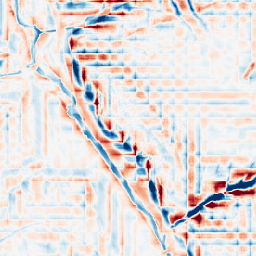
Category: wavelet
Decomposition family: wavelet_dwt
Decomposition parameters: wavelet: db2
level: 4
Upsampling method: quartic
Upsampling parameters: scale: 4
Upsampling scale: 4